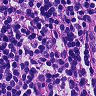
Metastatic tissue present: no